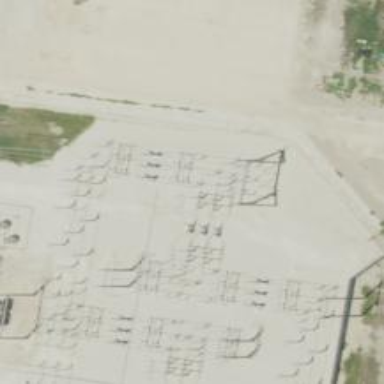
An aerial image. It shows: Switch used for power control.